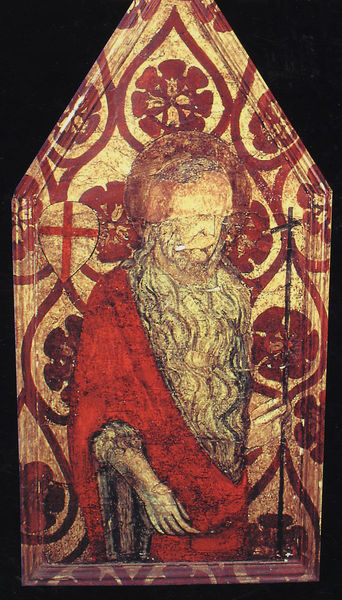
Titel: Sarkophag Giovannas da Signa
Standort: Signa, S. Lorenzo (EU - I)
Schlagwörter: gott, hand, mann, umhang, gelb, blume, blumen, tür, blüten, rot, muster, ornament, alt, bart, arm, gesicht, rahmen, porträt, kirche, geistlicher, gewand, gold, mantel, stab, bischof, spitz, ornamente, schild, kreuz, wappen, kaputt, heiligenschein, jesus, heiliger, hirte, petrus, aureole, holzmalerei, kreuzritter, msuter, st, heiligenshcien